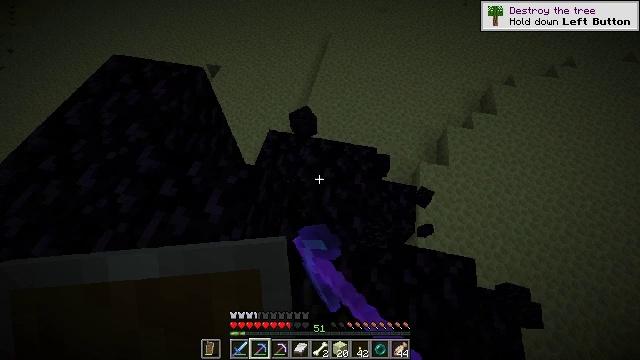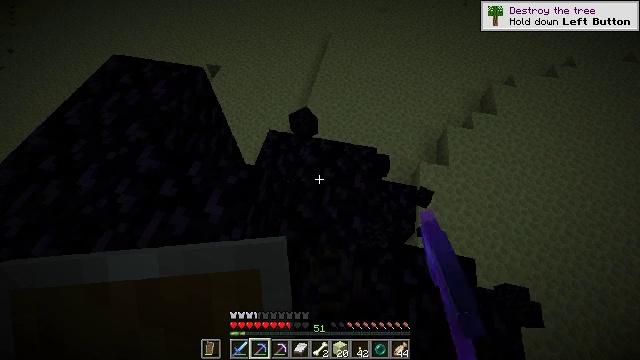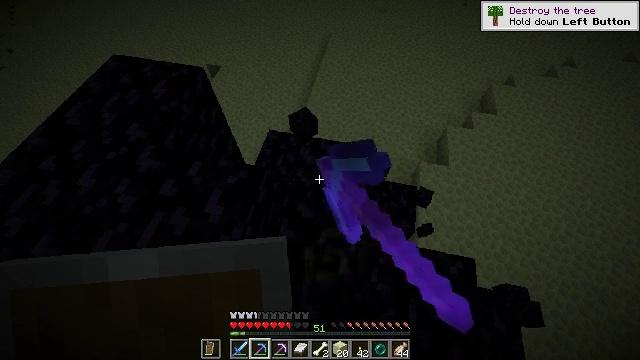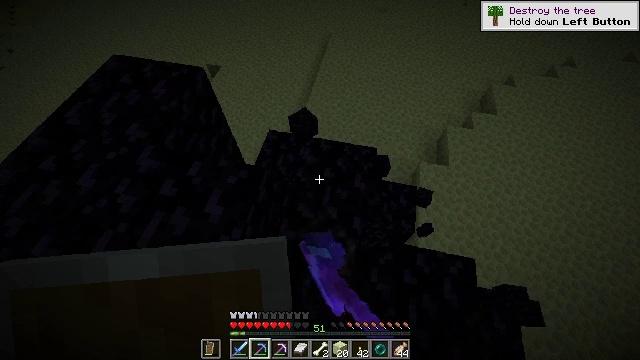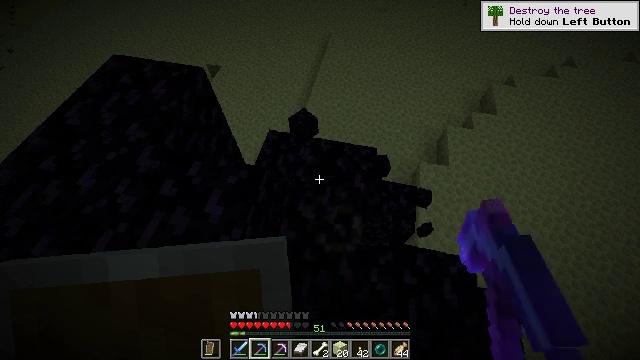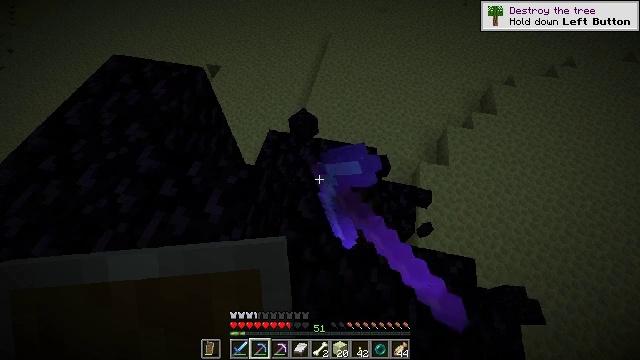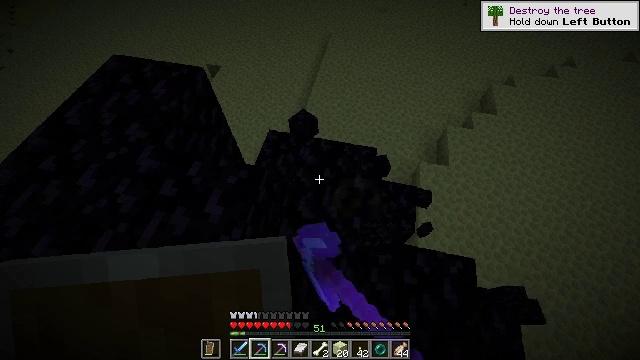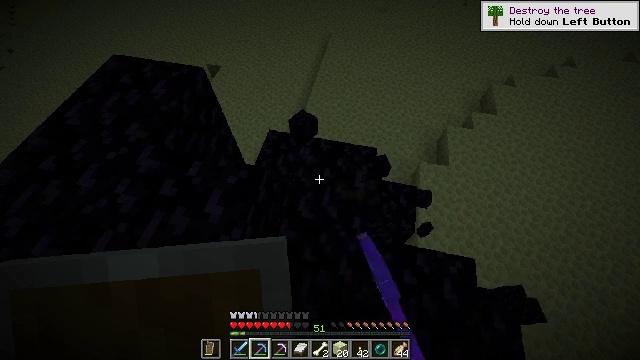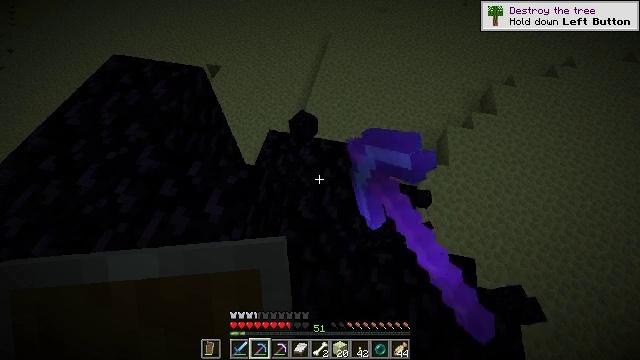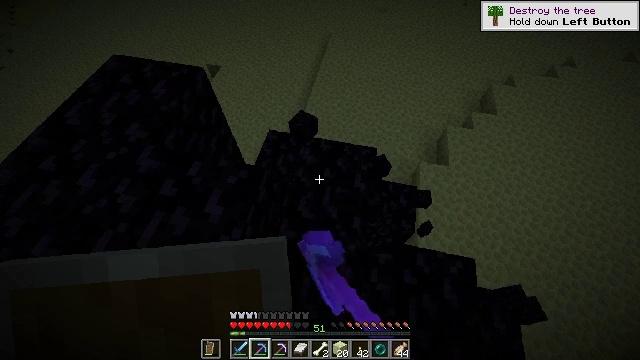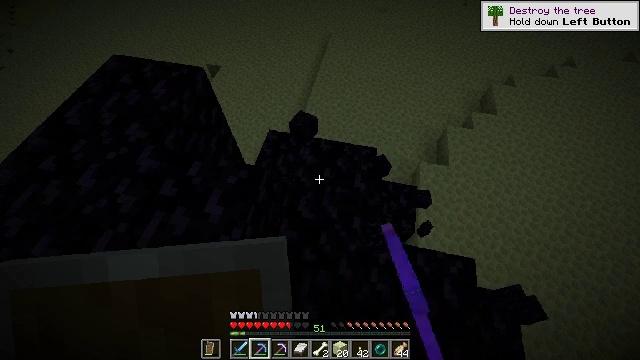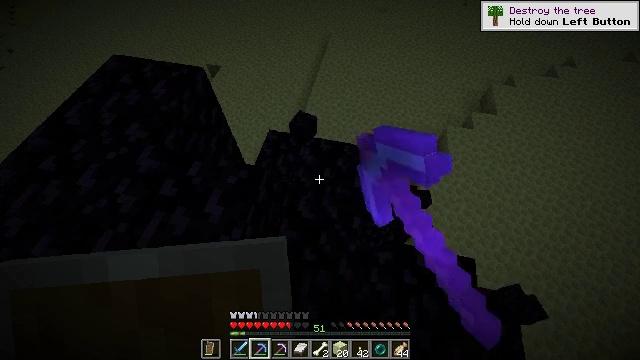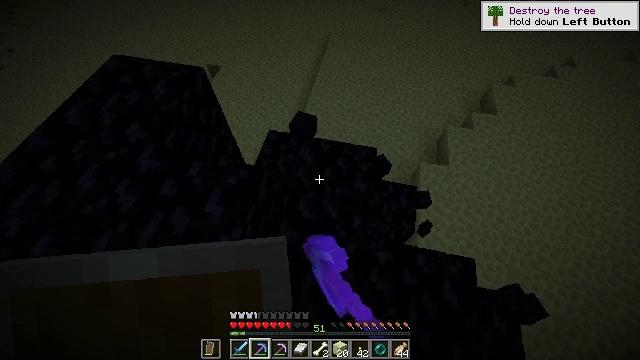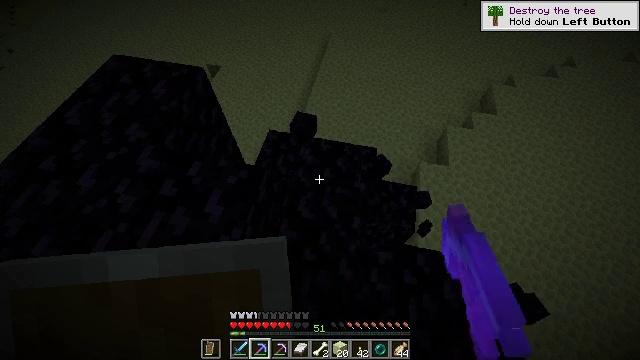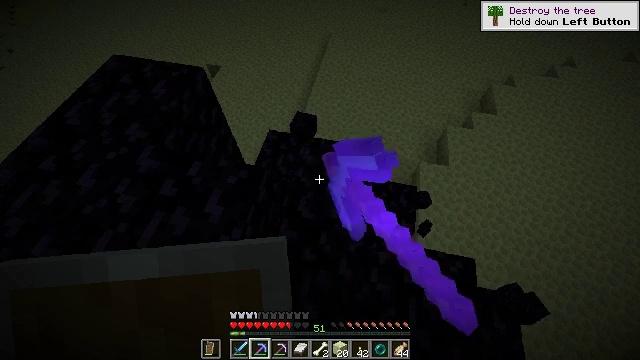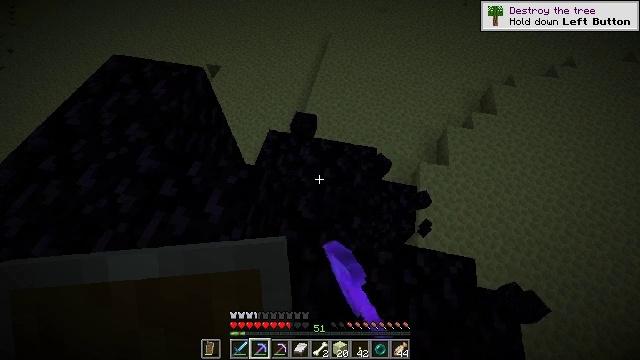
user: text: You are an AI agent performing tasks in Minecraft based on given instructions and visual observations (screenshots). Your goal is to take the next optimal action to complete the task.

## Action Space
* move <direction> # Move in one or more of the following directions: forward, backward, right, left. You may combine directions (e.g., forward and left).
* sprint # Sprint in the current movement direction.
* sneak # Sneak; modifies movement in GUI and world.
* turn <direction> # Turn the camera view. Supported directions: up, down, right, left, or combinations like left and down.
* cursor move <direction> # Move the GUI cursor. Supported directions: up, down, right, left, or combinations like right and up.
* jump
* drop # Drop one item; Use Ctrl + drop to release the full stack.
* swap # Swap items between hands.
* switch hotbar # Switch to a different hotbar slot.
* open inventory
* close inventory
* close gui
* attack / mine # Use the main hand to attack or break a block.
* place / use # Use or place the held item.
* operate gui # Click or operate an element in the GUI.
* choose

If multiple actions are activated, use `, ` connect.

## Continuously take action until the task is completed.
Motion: motion action
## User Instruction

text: Break the obsidian using a diamond or netherite pickaxe.
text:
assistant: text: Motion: attack / mine
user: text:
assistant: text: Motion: attack / mine
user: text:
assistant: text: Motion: attack / mine
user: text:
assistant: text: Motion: attack / mine
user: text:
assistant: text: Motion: attack / mine
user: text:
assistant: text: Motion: attack / mine
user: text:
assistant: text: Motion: attack / mine
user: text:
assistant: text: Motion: attack / mine
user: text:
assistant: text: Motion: attack / mine
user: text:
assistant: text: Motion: attack / mine
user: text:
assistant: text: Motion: attack / mine
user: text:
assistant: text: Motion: attack / mine
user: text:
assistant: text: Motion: attack / mine
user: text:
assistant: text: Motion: attack / mine
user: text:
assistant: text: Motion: attack / mine
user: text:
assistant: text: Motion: attack / mine
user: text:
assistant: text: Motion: attack / mine
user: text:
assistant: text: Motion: attack / mine
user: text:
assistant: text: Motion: attack / mine
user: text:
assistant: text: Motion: attack / mine
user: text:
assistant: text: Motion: attack / mine
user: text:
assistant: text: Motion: attack / mine
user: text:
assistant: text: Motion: attack / mine
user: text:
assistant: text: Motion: attack / mine
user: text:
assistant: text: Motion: attack / mine
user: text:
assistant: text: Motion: attack / mine
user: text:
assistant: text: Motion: attack / mine
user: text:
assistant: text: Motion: attack / mine
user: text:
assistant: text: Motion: attack / mine
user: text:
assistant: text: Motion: attack / mine